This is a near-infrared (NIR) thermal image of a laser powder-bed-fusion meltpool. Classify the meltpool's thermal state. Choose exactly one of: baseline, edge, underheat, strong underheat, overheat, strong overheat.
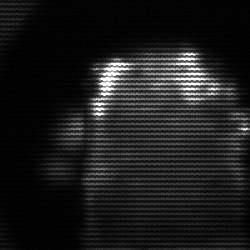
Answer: baseline